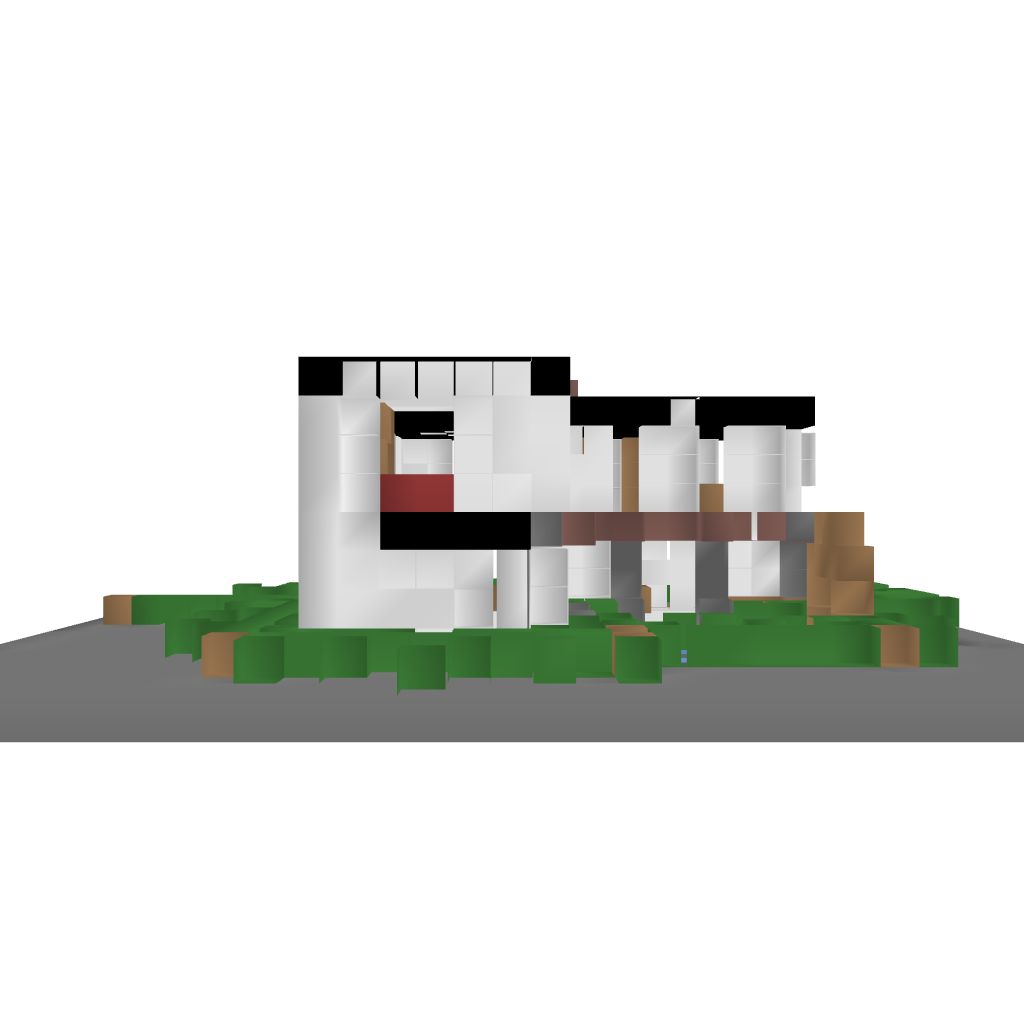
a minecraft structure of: Modern House #2 by iEdgy bad low quality